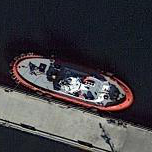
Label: civil